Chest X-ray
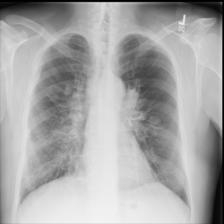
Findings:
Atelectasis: negative
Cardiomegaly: negative
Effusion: negative
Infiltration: negative
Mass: negative
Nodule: negative
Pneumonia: negative
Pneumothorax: negative
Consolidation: negative
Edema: negative
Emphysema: negative
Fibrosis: negative
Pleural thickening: negative
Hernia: negative